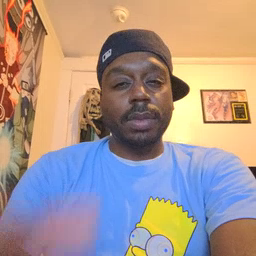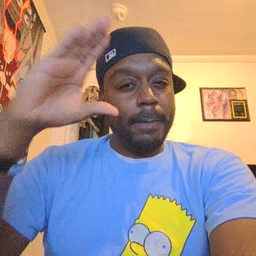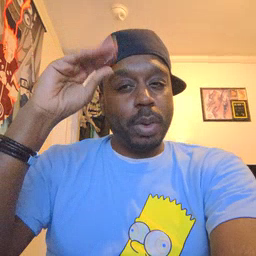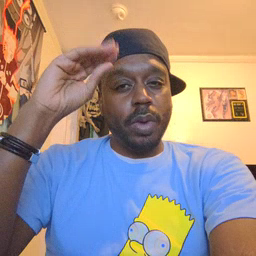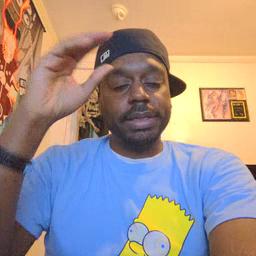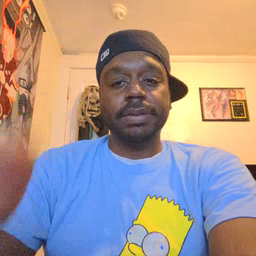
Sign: boy